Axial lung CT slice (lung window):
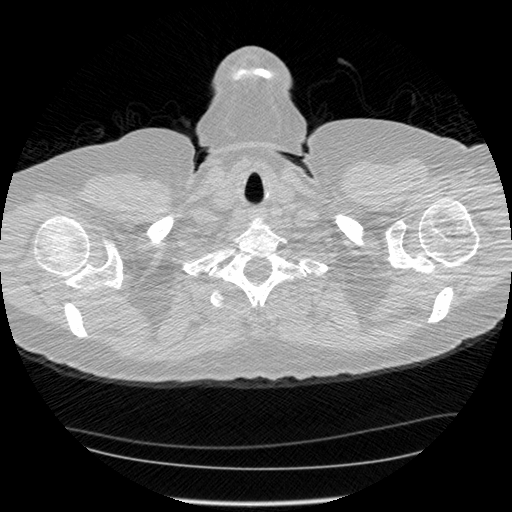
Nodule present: no